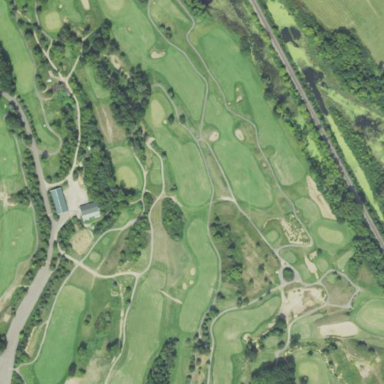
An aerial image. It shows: Area with grass used as rough in golf course.